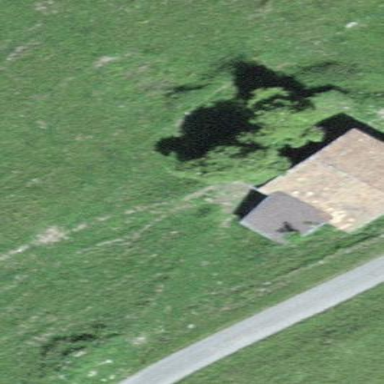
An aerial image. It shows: Barn.